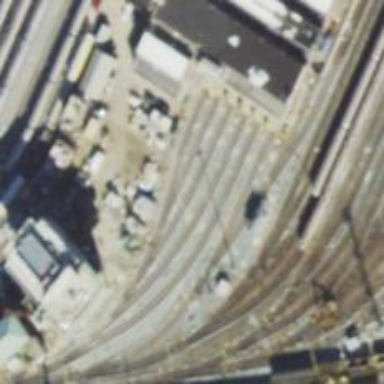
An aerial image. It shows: Electrified rail passing through service yard.